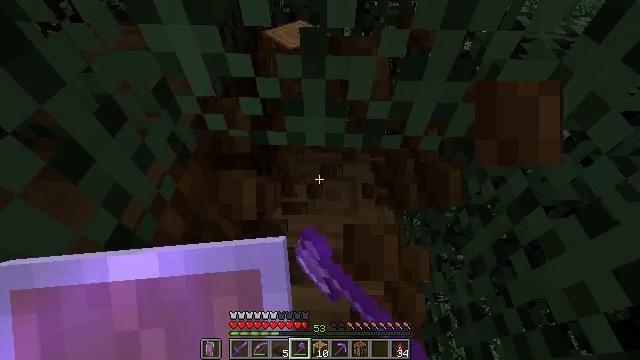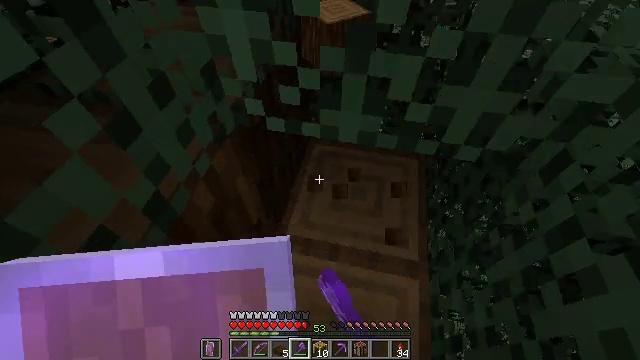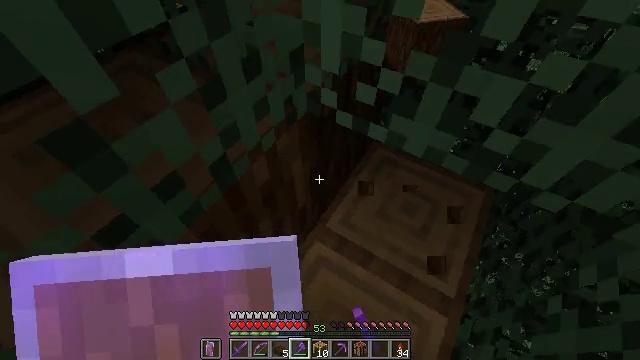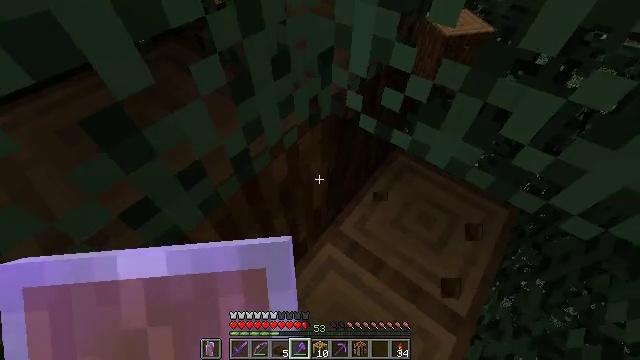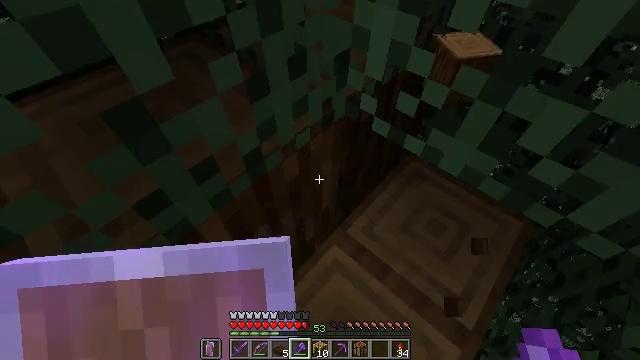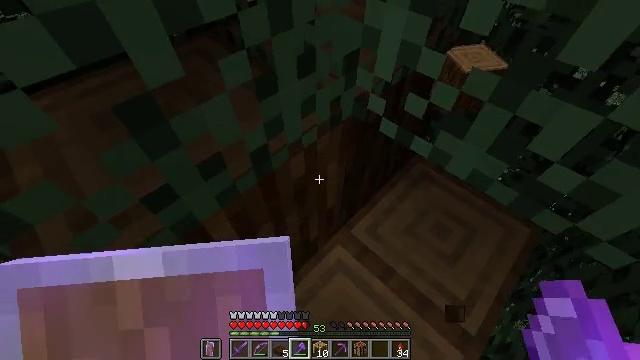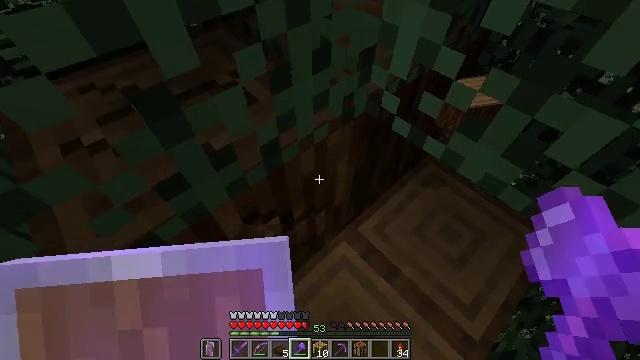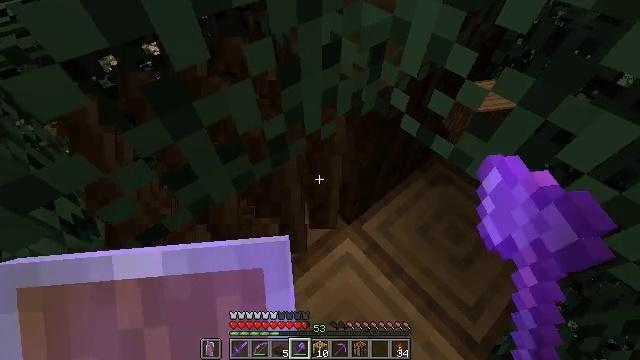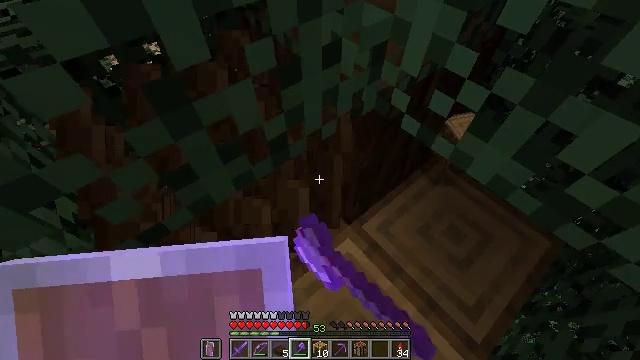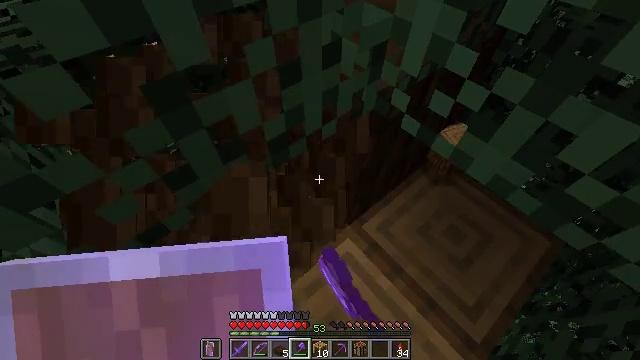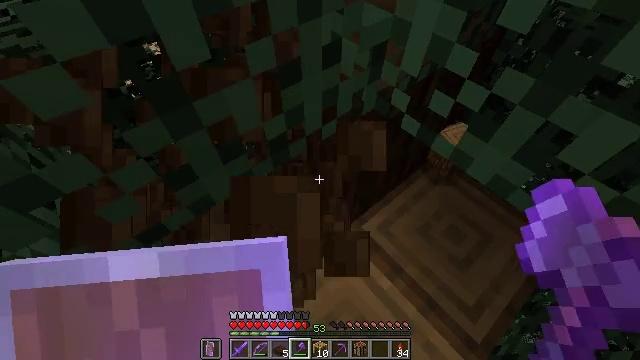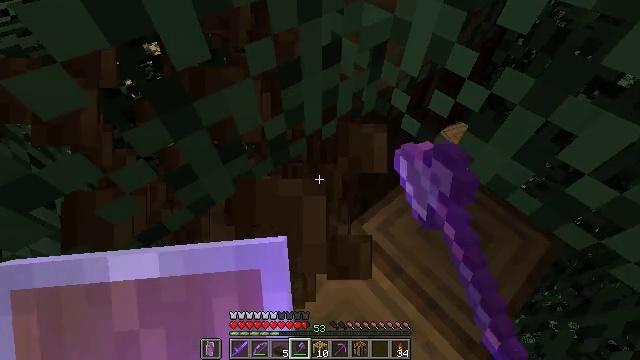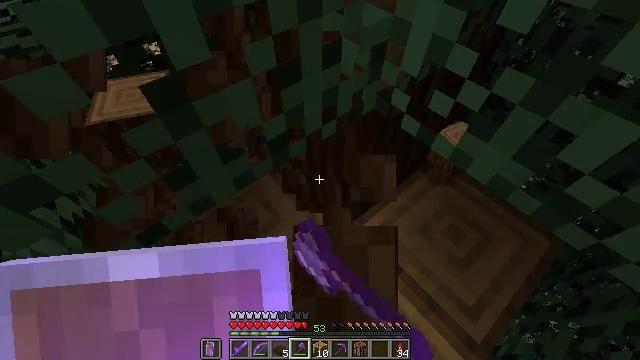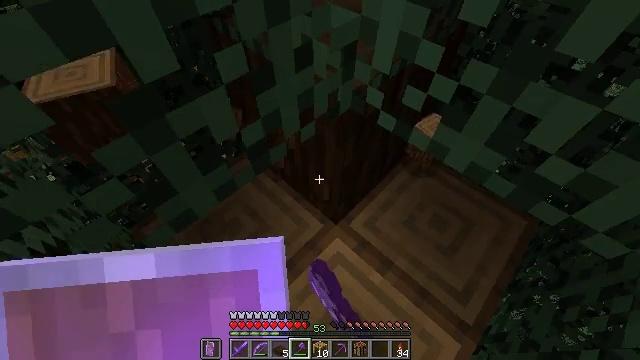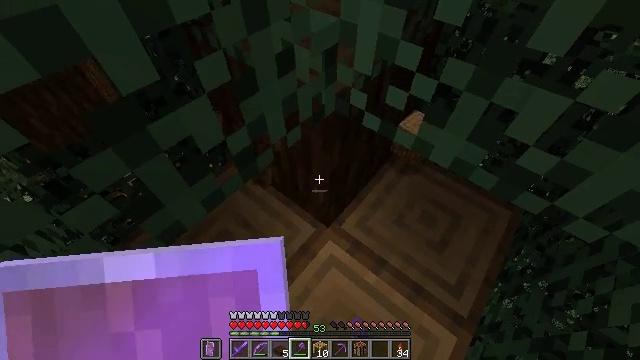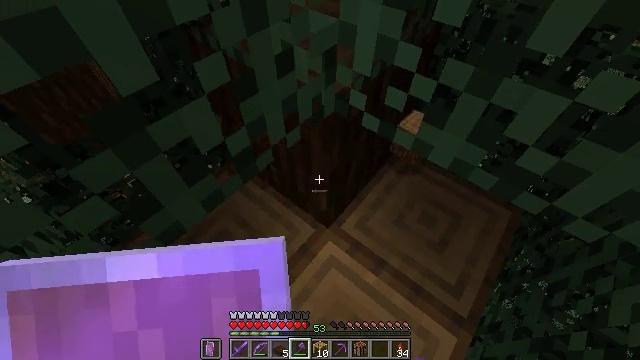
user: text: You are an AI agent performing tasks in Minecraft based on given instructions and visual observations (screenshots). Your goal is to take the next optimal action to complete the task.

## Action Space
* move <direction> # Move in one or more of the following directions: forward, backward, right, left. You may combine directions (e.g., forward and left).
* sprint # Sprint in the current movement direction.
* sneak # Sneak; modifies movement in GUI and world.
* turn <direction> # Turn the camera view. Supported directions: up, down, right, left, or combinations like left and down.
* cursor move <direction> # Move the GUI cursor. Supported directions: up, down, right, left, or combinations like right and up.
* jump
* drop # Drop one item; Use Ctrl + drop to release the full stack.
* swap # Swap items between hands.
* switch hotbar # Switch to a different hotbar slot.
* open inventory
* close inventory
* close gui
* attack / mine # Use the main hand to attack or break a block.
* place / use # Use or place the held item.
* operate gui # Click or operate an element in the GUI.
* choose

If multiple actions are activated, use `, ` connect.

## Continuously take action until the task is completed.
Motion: motion action
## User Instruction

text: Chop down the spruce log.
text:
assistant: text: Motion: turn left and down
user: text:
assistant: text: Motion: turn left
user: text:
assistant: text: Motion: turn left
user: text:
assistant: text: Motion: turn left
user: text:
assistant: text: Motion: turn left
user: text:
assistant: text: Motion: turn left, attack / mine
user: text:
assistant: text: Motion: turn left, attack / mine
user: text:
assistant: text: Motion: attack / mine
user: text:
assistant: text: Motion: attack / mine
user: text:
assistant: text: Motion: attack / mine
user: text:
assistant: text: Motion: attack / mine
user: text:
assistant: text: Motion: attack / mine
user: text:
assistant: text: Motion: turn right, attack / mine
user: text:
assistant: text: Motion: turn right
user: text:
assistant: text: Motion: no_op
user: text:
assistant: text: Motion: no_op
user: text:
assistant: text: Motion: attack / mine
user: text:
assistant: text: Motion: attack / mine
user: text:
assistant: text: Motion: attack / mine
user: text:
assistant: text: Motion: attack / mine
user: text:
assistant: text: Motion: attack / mine
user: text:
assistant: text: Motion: no_op
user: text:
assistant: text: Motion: no_op
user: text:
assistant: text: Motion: no_op
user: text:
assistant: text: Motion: no_op
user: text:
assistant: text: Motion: no_op
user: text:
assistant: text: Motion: attack / mine
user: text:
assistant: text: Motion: attack / mine
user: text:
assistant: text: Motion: attack / mine
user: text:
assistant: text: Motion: attack / mine